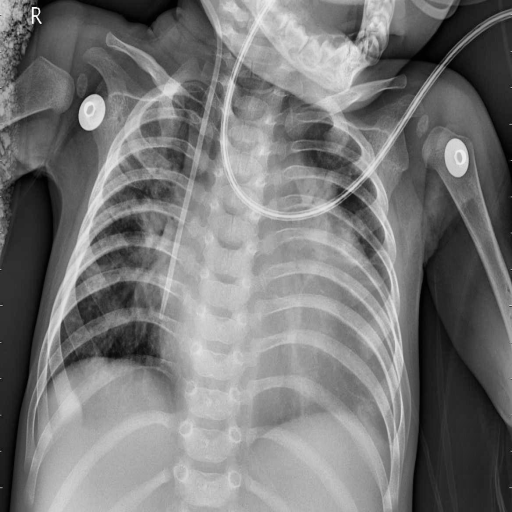
Finding: PNEUMONIA